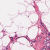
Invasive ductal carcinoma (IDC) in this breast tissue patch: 0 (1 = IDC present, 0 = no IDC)